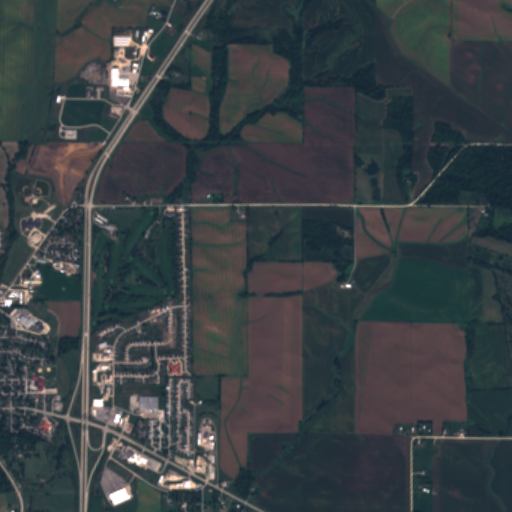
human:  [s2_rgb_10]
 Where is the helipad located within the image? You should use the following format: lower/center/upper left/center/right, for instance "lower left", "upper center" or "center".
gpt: The helipad is located in the lower left of the image.
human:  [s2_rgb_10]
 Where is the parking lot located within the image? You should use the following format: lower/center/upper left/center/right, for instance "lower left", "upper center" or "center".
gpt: The parking lot is located in the lower left of the image.
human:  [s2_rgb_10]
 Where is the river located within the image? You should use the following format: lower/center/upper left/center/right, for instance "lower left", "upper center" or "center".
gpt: The river is located in the lower of the image.
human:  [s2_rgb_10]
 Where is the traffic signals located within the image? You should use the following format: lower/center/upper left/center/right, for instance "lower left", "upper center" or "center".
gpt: The traffic signals is located in the lower left of the image.
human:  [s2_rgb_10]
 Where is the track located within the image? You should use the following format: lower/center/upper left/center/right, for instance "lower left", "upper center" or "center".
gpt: There is no track in the image.